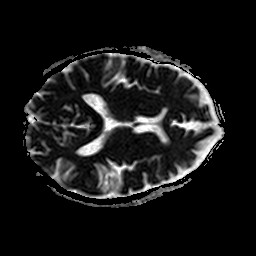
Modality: ADC
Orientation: axial
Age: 58
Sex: male
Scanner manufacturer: philips
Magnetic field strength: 1.5 T
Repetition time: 4.975 s
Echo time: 0.07843 s